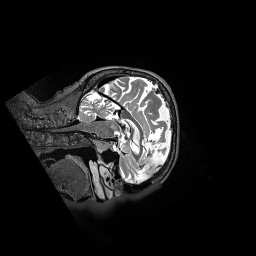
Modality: T2w
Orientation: sagittal
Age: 87
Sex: male